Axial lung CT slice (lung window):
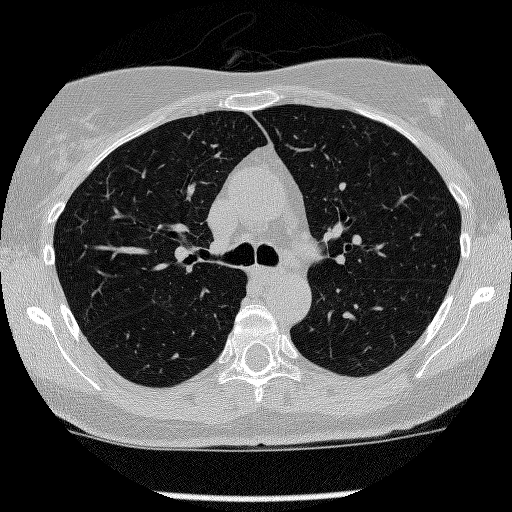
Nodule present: no